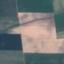
Land use / land cover class: AnnualCrop